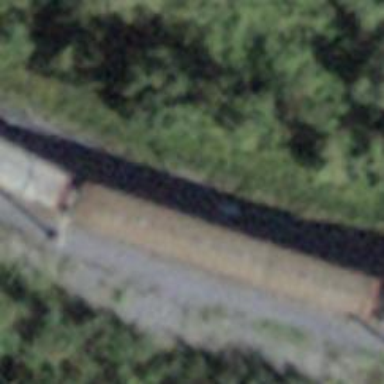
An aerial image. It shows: Narrow-gauge railway track with 1 electrified contact line.